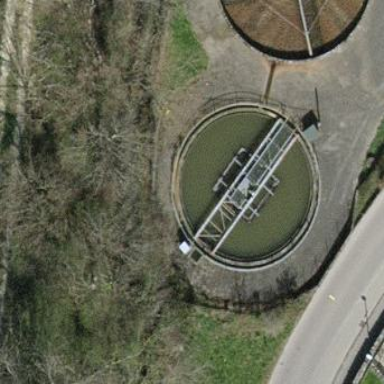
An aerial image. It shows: Body of wastewater.